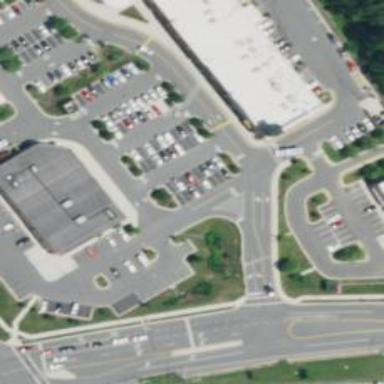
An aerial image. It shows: Parking area with asphalt surface.